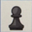
Piece: bP